Field crop: maize
Growth stage: 2
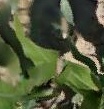
Species: maize